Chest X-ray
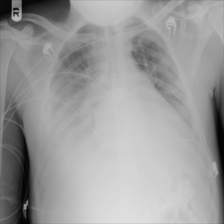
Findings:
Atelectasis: negative
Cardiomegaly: negative
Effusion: positive
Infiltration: negative
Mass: negative
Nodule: negative
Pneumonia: negative
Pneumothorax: negative
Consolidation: negative
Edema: negative
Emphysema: negative
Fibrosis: negative
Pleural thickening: negative
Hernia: negative